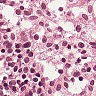
Metastatic tissue present: no